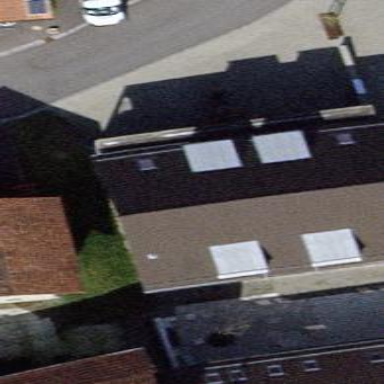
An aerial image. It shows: Semidetached house with gabled roof.